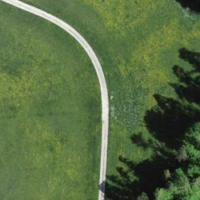
EUNIS habitat code: 44
Species observed at this site:
Ajuga reptans